Question: I have a JSP page in which I have use 'sx:autocompleter'. It is working but at the time of typing in textbox, suggestions are not coming in dropdown, they are coming as completing the word. Like this
What is the problem here ?

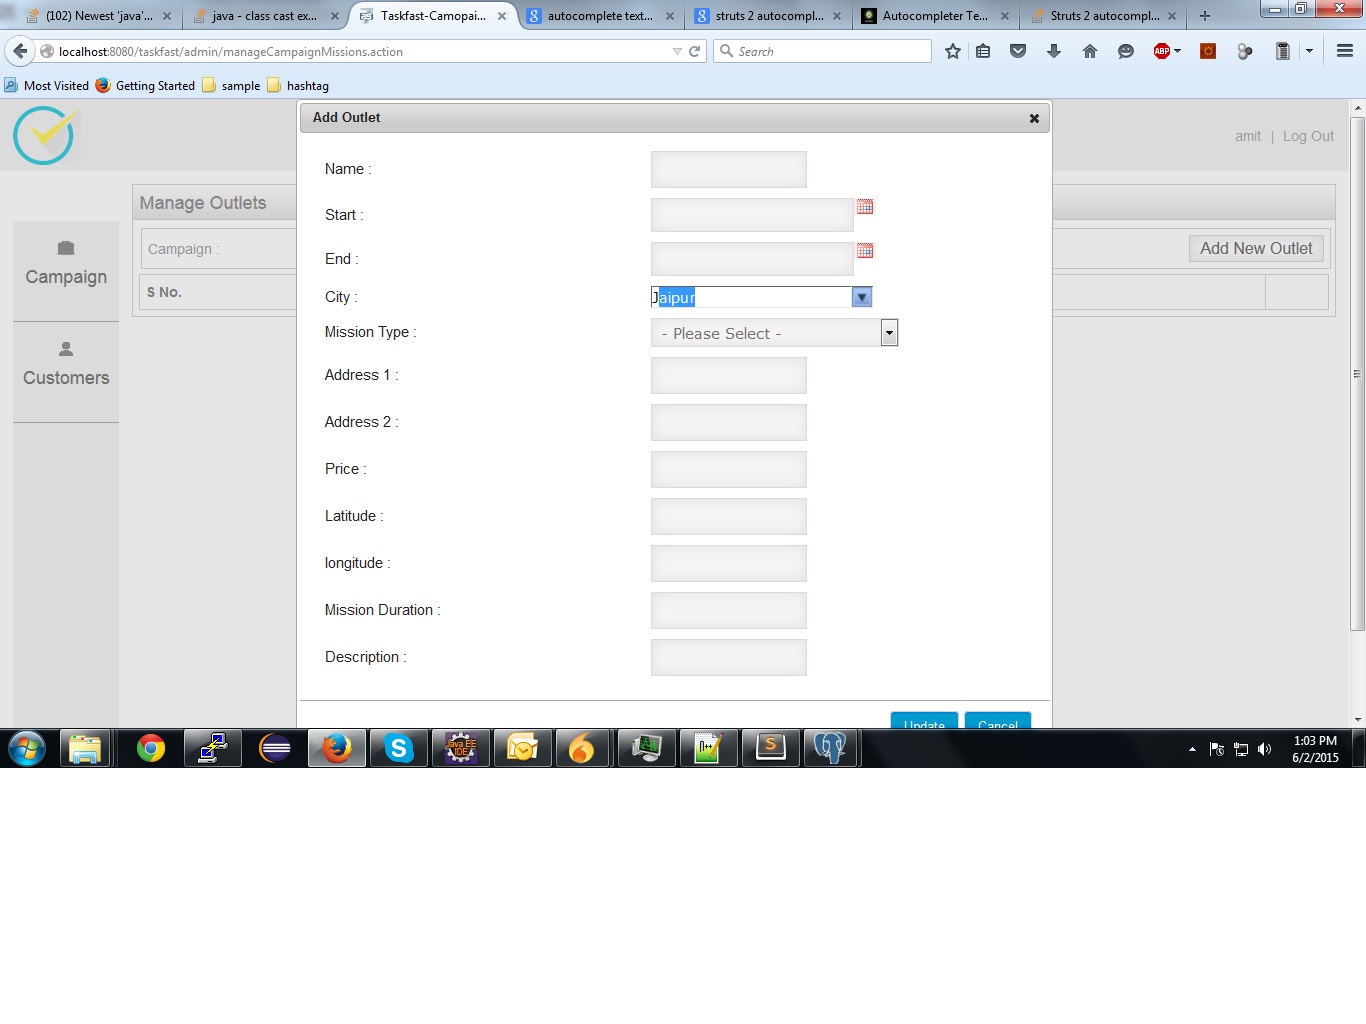
Answer: Use <URL> instead.
> The Autocompleter widget renders a HTML input or select box with.
'''
<%@ taglib prefix="s" uri="/struts-tags"%>
<%@ taglib prefix="sj" uri="/struts-jquery-tags"%>
<html>
<head>
<sj:head jqueryui="true"/>
</head>
<body>
<sj:autocompleter
id="customers"
name="echo"
list="%{customers}"
listValue="name"
listKey="id"
selectBox="true"
/>
</body>
</html>
'''